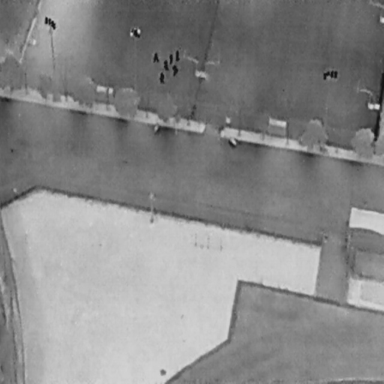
There are six People in the infrared image.